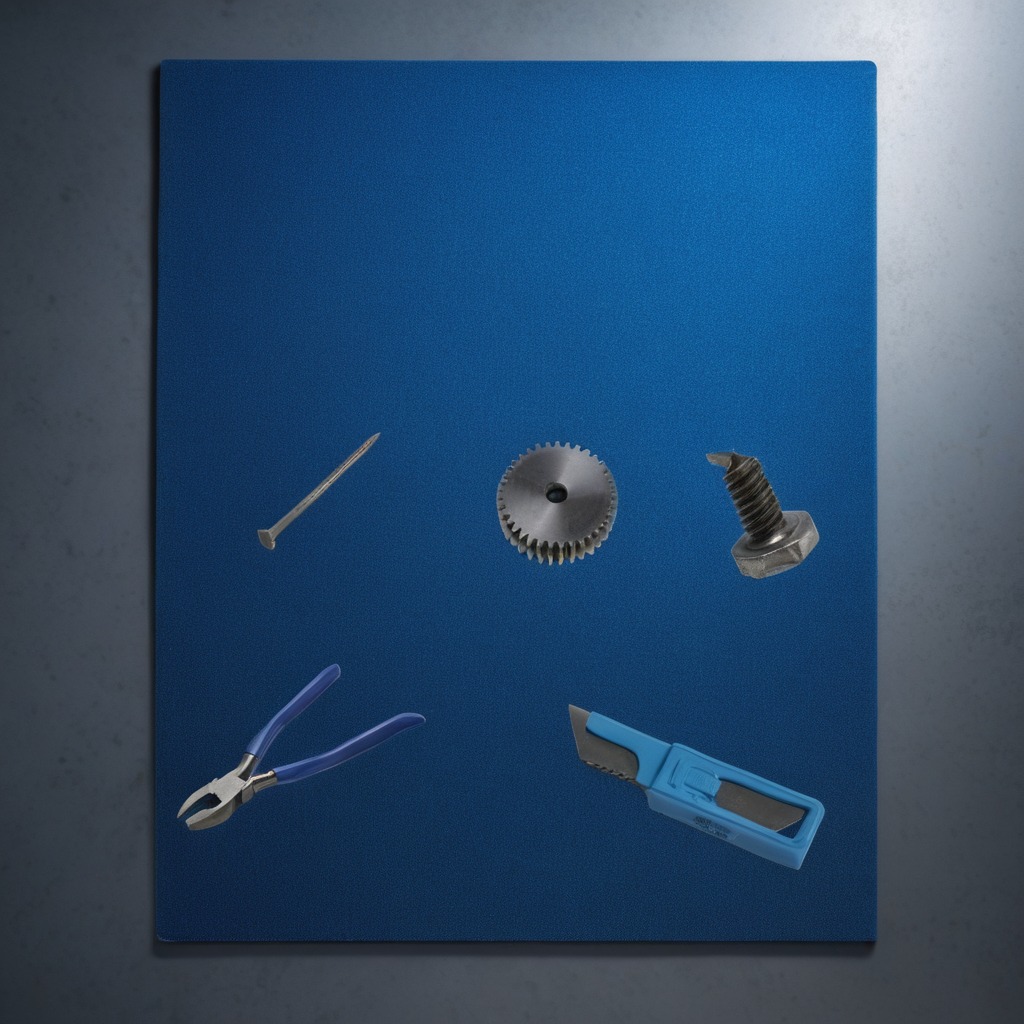
A steel gear with teeth, a utility knife, a metal machine screw, an iron nail, and a pair of pliers are lying on a clean granite tabletop.